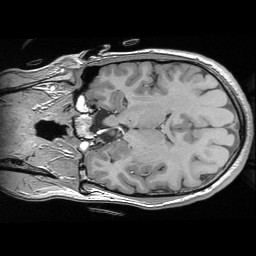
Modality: T1w
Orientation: coronal